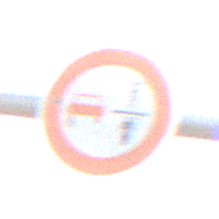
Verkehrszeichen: VerbotUeberholenEinspurigeFahrzeuge
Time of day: SunriseSunset
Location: Outdoor (Nature)
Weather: PartlyCloudy
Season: NotSpecified
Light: Natural